Field crop: maize
Growth stage: 1
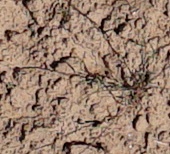
Species: lolium